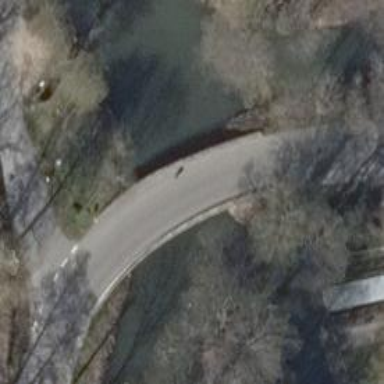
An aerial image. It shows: Residential road with asphalt surface that includes bridge.